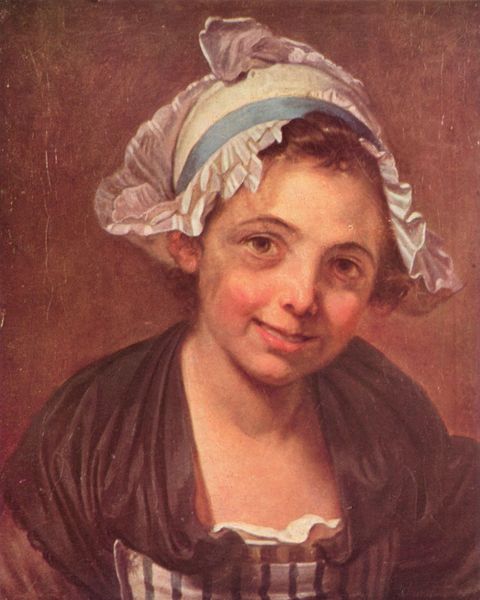
Titel: Porträt einer jungen Bäuerin
Künstler: Jean Baptiste Greuze
Standort: Sankt Petersburg
Institution: Eremitage
Schlagwörter: blau, dunkel, gemälde, kopf, rubens, schatten, umhang, weiß, grün, mädchen, ocker, ausschnitt, braun, frau, haar, hell, hintergrund, hut, kleid, licht, mund, nase, ohr, schwarz, stirn, ölbild, blick, rot, schal, tuch, haube, malerei, schleife, alt, hemd, jung, mütze, wand, arm, augen, band, falten, gesicht, bild, bildnis, holland, niederlande, portrait, porträt, verzerrung, öl, haare, mantel, stoff, kind, bruststück, dekolletee, en face, frontal, ohren, rokoko, rosa, schräg, schultern, seide, kopfbedeckung, lächeln, schürze, magd, wangen, mieder, backen, bäuerin, fläche, farbe, haarband, kopftuch, streifen, dienstmädchen, faltenwurf, junge frau, rüsche, rüschen, wange, bauer, lachen, bruan, strahlen, grinsen, zähne, schultertuch, antik, mittelalter, gebunden, hitnergrund, hochkant, haaransatz, fröhlich, breit, kamerablick, schtten, schief, rückwand, natürlich, nett, dreckig, raun, rote wangen, gerötet, bedeckung, schattten, blaues band, kopf geneigt, blcik, mädhcen, von vorne, charmant, haarglanz, spitzbubig, weiße haube, pörträt, kcer, offener blick